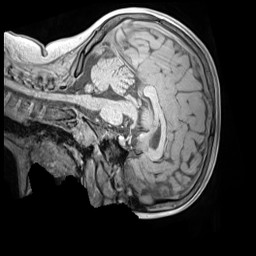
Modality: MP2RAGE
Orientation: sagittal
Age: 10
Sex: female
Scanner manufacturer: siemens
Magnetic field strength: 3 T
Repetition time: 4 s
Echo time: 0.00303 s